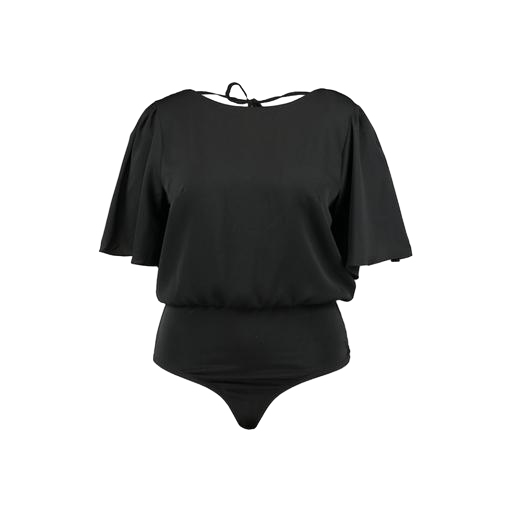
black mira cape-effect bodysuit, black flutter-sleeve top only macy, short-sleeve top only macy, white background